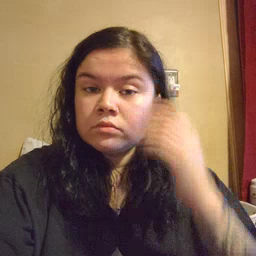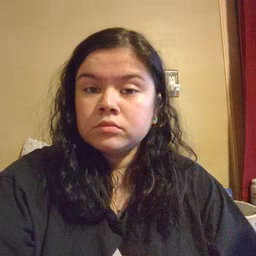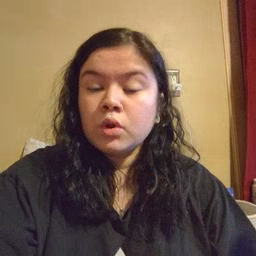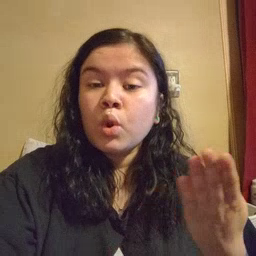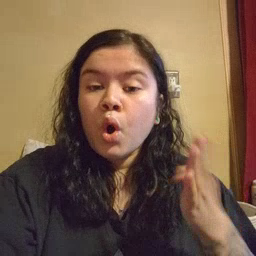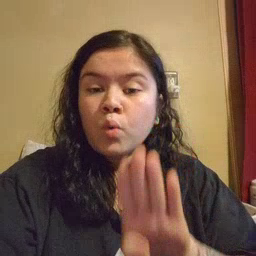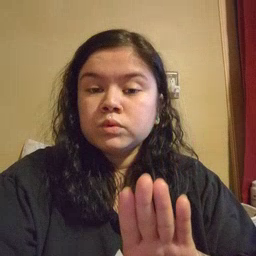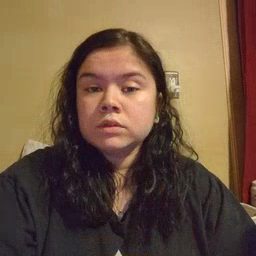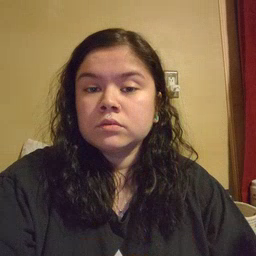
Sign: close